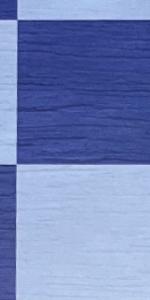
Label: Empty